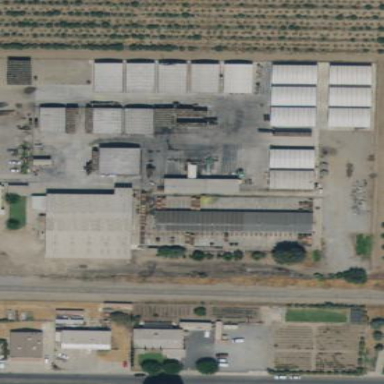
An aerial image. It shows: Industrial area enclosed by fence.